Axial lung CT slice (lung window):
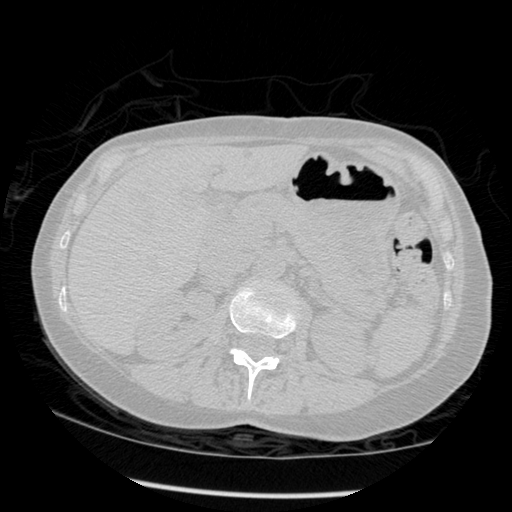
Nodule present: no